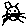
Label: cat